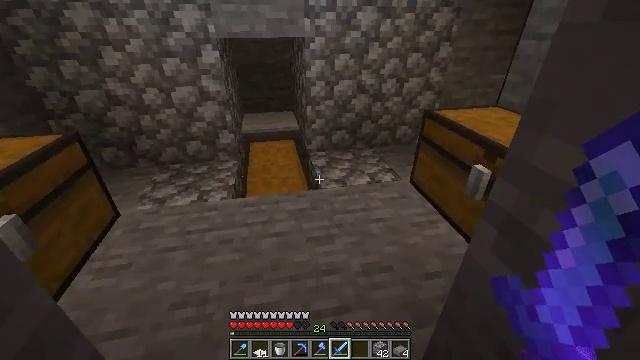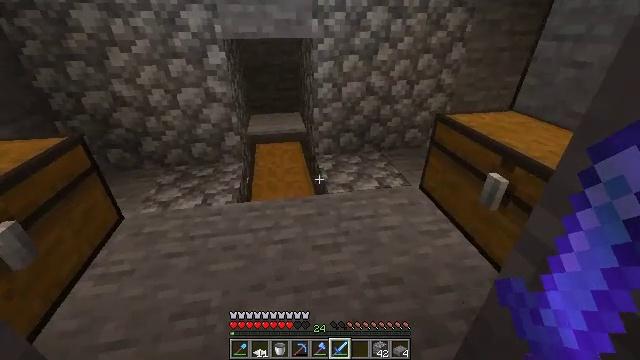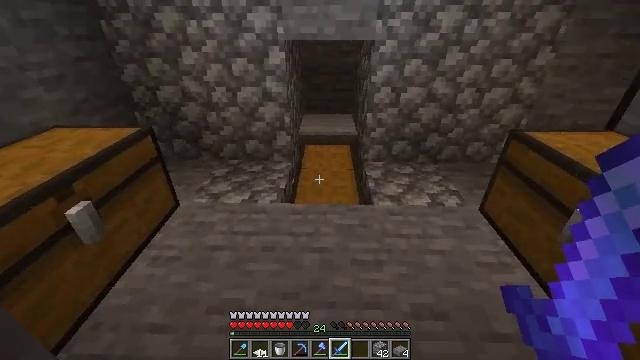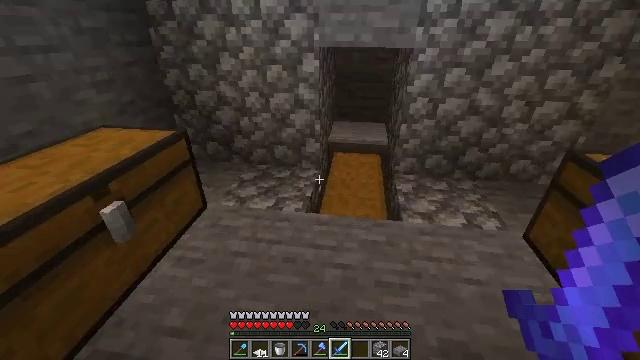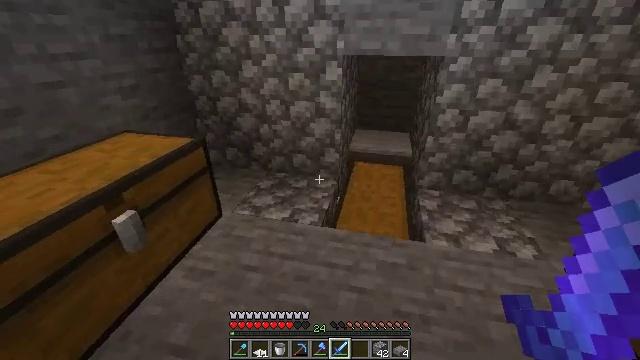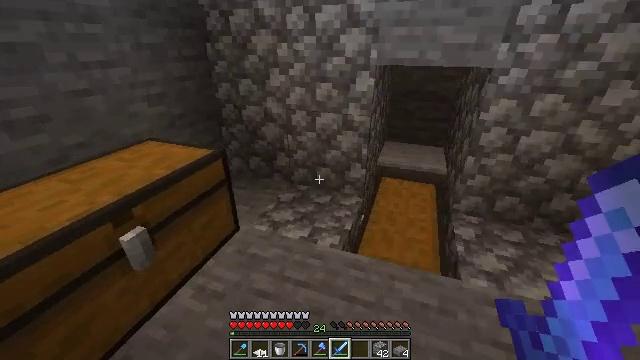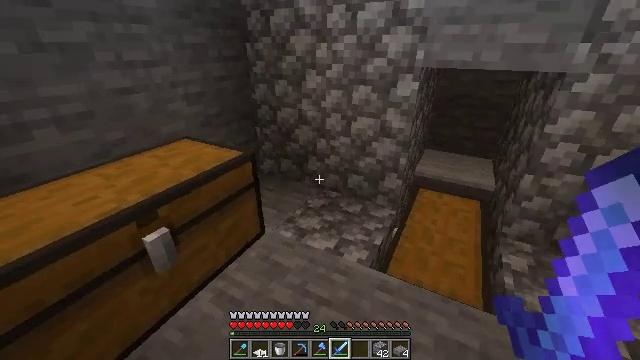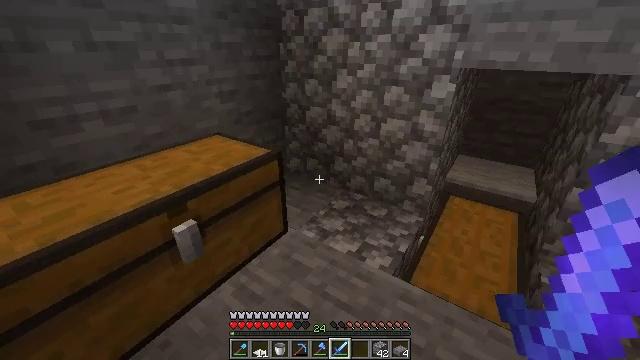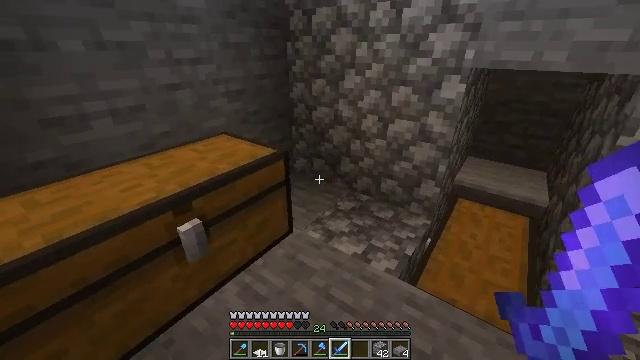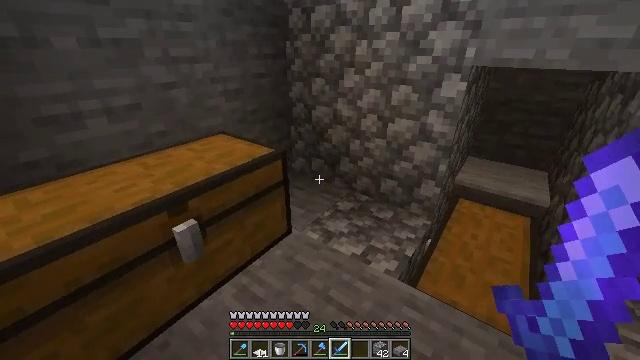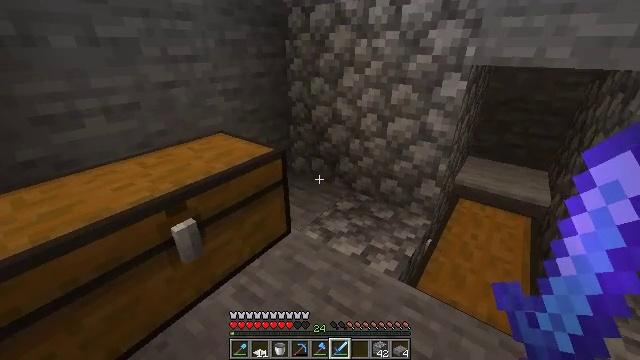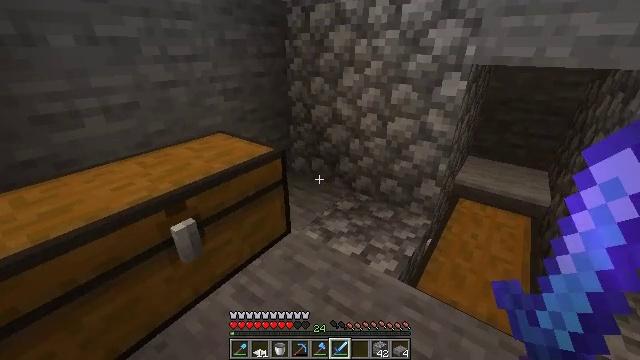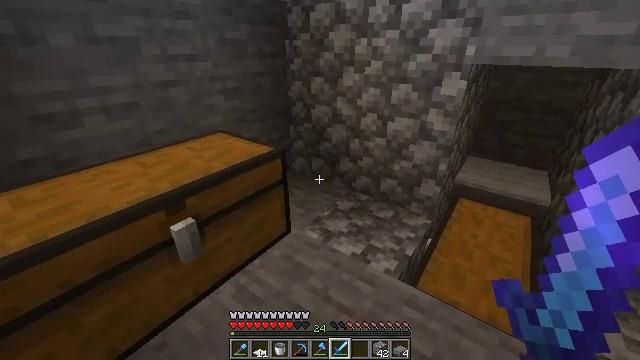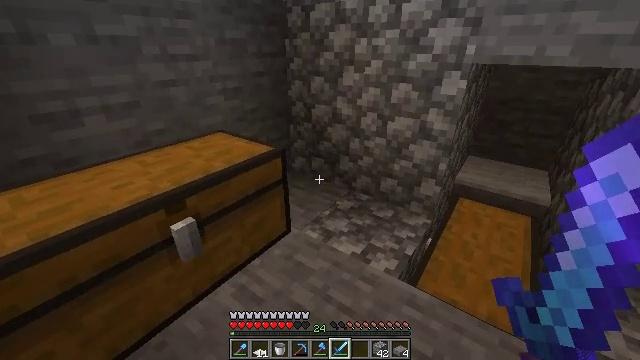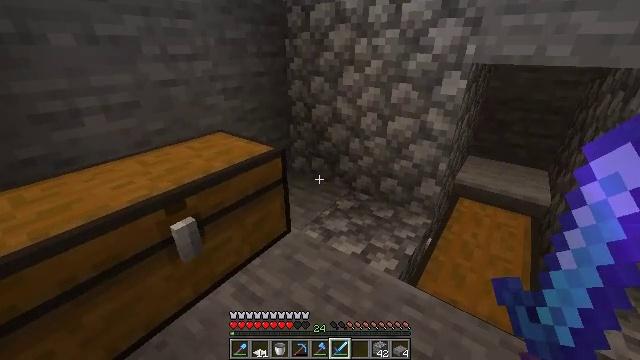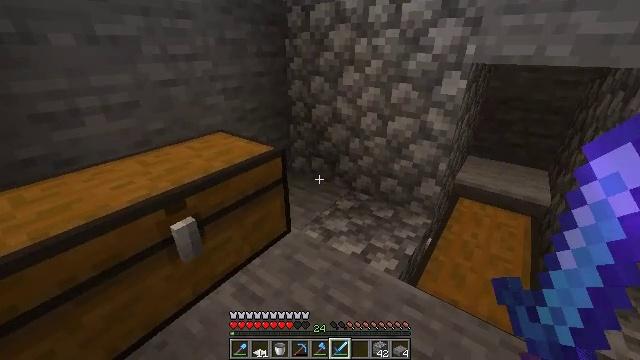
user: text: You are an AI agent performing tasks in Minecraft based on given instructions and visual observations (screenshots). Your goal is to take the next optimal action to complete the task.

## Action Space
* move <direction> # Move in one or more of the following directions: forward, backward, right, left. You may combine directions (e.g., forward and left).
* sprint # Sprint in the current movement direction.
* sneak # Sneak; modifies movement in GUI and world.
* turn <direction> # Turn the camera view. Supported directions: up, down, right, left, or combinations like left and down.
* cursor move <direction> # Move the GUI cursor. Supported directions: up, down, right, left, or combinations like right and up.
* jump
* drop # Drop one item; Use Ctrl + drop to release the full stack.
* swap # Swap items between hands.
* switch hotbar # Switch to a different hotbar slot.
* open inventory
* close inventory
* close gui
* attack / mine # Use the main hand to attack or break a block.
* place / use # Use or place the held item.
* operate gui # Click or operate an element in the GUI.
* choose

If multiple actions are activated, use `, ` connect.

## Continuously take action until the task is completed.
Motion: motion action
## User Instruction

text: Craft an iron trapdoor in the crafting grid.
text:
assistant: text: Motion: move forward, turn left
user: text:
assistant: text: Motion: move forward, turn left
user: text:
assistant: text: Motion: move forward, turn left and up
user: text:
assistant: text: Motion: move forward, turn left and up
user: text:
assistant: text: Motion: move forward, turn left and up
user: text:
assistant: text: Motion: turn left
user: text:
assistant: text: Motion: turn left
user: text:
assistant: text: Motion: turn left
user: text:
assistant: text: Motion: no_op
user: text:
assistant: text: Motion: no_op
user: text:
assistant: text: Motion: no_op
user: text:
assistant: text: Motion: no_op
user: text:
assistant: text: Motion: no_op
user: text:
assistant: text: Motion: no_op
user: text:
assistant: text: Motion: no_op
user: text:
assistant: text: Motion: no_op
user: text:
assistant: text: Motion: no_op
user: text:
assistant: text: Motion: turn left
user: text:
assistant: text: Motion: turn left
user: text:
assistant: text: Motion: turn left
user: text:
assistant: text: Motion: turn left
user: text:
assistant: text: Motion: no_op
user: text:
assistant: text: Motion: no_op
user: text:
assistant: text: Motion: no_op
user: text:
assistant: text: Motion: no_op
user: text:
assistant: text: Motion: no_op
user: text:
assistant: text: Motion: no_op
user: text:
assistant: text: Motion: open inventory
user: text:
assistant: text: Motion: open inventory
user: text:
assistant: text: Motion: open inventory